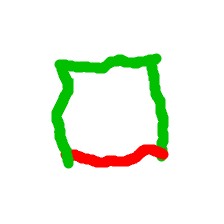
Shape: square